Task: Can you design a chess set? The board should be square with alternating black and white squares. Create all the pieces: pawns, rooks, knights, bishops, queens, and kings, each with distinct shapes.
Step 5143:
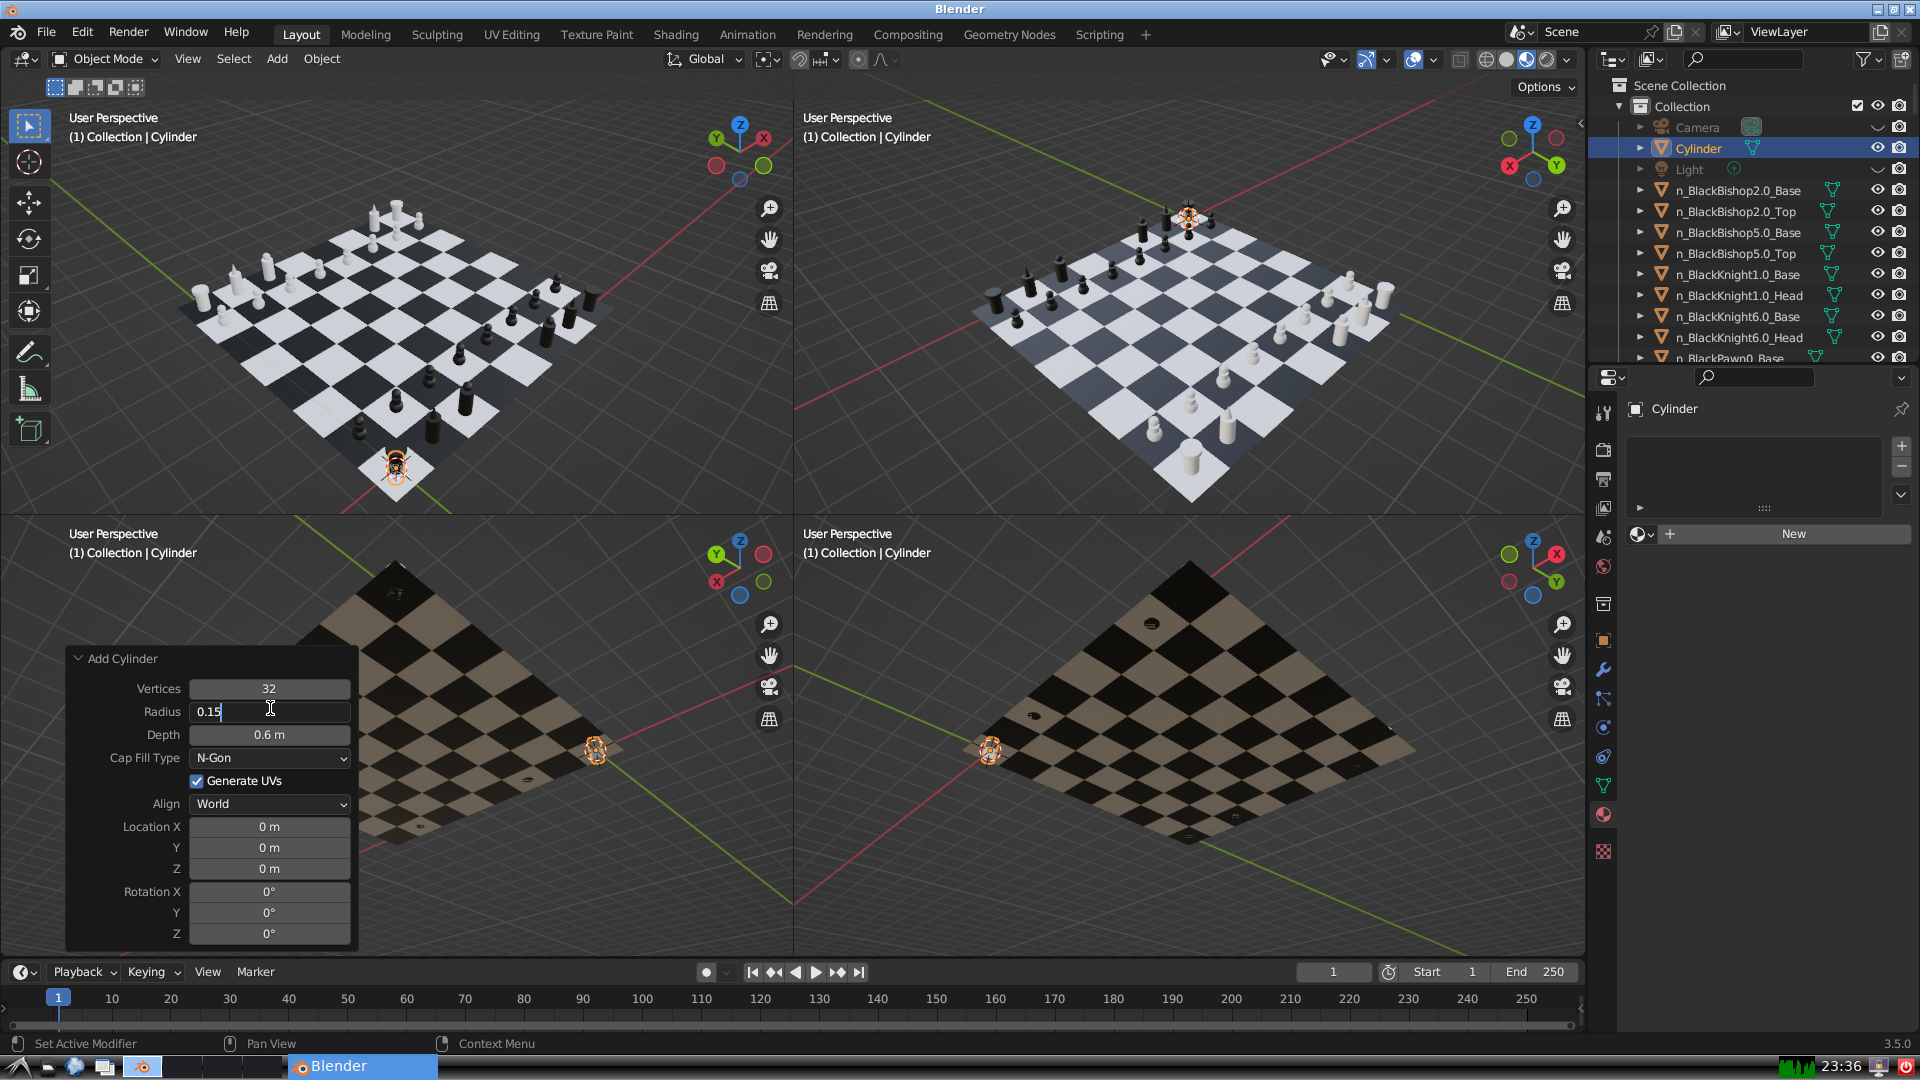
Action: {"key_press": ['Return']}